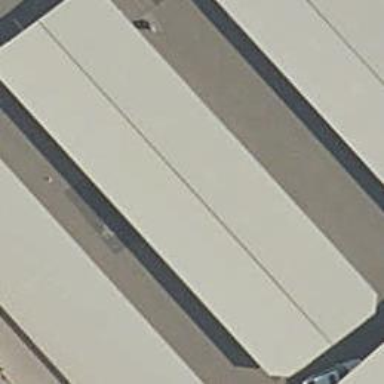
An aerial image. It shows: Carport building.